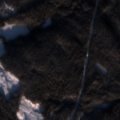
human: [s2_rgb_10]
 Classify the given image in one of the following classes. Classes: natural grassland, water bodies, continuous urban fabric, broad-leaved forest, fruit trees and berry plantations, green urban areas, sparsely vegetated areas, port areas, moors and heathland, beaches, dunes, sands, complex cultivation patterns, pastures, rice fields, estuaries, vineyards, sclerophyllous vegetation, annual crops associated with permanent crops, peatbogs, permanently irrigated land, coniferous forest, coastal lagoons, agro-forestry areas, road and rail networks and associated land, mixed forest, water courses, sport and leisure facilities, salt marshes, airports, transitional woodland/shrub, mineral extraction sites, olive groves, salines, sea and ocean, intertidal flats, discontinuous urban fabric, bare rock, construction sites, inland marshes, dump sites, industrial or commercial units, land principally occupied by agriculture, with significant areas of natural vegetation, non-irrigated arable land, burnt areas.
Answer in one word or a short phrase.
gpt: coniferous forest, mixed forest, transitional woodland/shrub